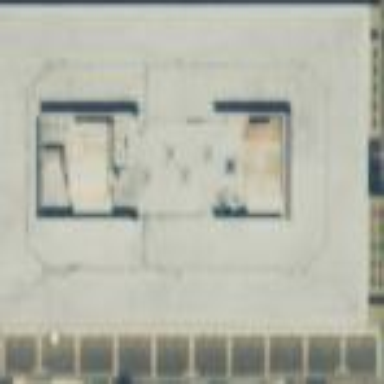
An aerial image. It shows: Clinic building providing healthcare services.